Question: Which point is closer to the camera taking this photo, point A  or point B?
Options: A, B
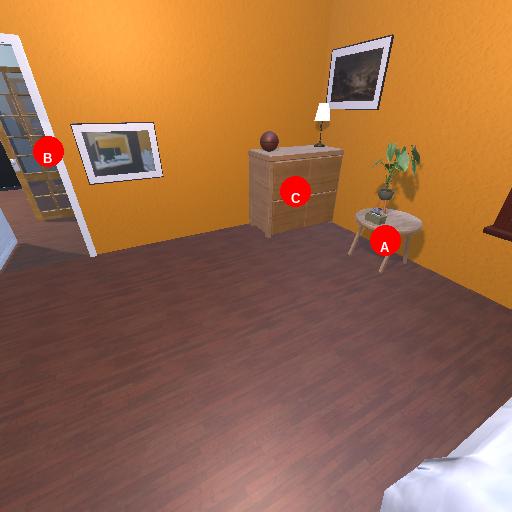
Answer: A